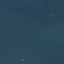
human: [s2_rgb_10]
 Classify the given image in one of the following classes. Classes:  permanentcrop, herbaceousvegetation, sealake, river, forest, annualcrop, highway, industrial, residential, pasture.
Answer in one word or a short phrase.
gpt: SeaLake